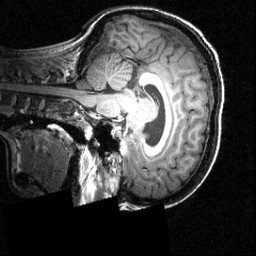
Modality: T1w
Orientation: sagittal
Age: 27
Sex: female
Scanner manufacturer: siemens
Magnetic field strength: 3.951 T
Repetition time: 1.5 s
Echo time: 0.00335 s